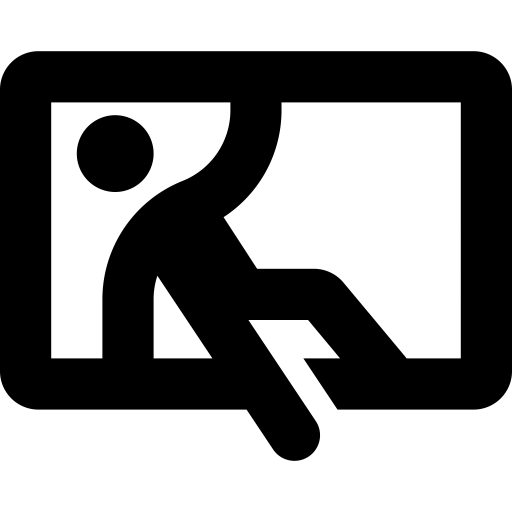
Tags: icon, FontAwesome, fa-icon, solid, person, through, window